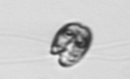
Label: flagellate_morphotype1